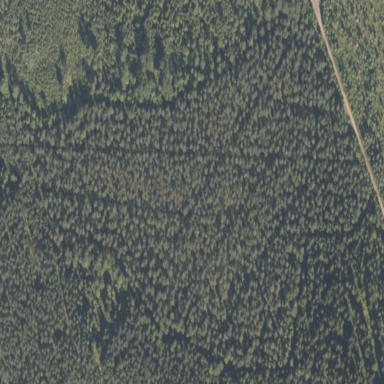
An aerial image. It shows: Forest area.